Question: I took data from this site
<URL>
Reshaping
'''
df_reshaped <- data.frame(Countries = df$Country,
CO2 = c(df$X2018, df$X2017, df$X2016),
year = c(rep("X2018", nrow(newdf)),
rep("X2017", nrow(newdf)),
rep("X2016", nrow(newdf))))
# head(df_reshaped)
Countries CO2 year
1 China 9663.36 X2018
2 United States 4749.57 X2018
3 European Union (27) 2636.99 X2018
4 India 2400.25 X2018
5 Indonesia 1269.55 X2018
6 Japan 1074.08 X2018
'''
If I try to vizualize data
'''
ggplot(df_reshaped, aes(year, CO2, group=1, col = Countries)) + geom_point() + geom_line()
'''

I need to connect line each country in correct way.
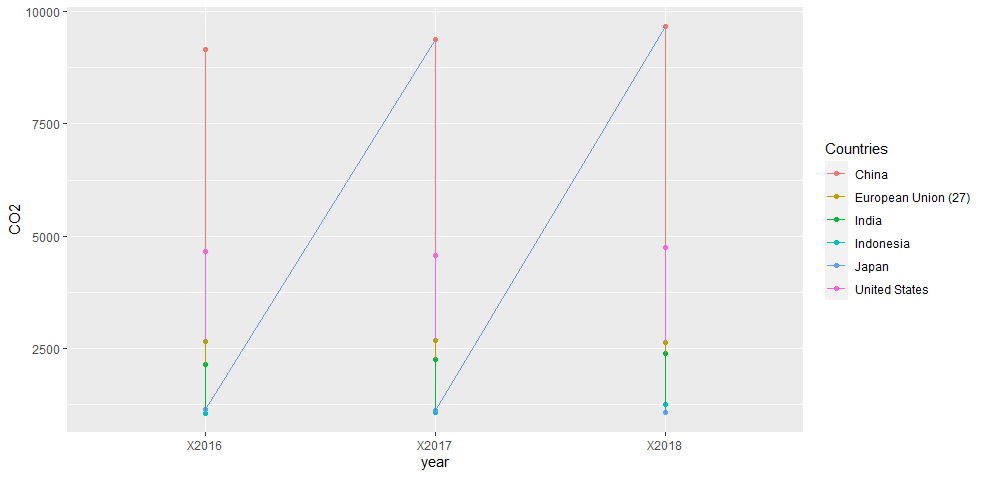
Answer: As @stefan also mentioned in the comments, you should use 'group = countries'. You can use the following code:
'''
library(tidyverse)
ggplot(aes(year, CO2, group = Countries, col = Countries)) +
geom_point() +
geom_line()
'''
Output:
<URL>